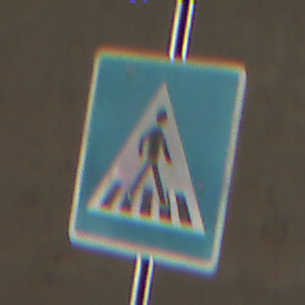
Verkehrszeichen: FussgaengerueberwegLinks
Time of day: Midday
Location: Roofed (Tunnel)
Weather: NotSpecified
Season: NotSpecified
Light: Natural